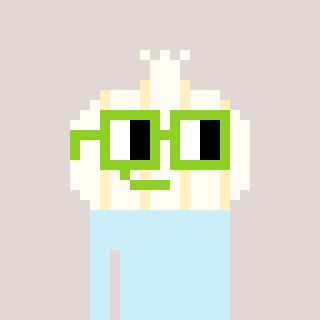
a pixel art character with square light green glasses, a garlic-shaped head and a rust-colored body on a warm background